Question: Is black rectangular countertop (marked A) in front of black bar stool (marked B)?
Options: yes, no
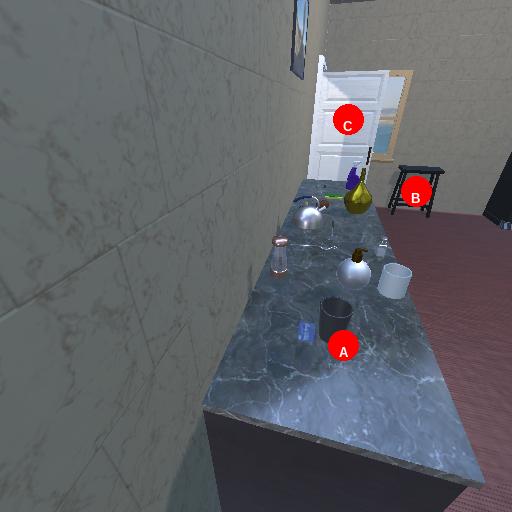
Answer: yes